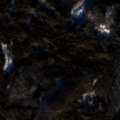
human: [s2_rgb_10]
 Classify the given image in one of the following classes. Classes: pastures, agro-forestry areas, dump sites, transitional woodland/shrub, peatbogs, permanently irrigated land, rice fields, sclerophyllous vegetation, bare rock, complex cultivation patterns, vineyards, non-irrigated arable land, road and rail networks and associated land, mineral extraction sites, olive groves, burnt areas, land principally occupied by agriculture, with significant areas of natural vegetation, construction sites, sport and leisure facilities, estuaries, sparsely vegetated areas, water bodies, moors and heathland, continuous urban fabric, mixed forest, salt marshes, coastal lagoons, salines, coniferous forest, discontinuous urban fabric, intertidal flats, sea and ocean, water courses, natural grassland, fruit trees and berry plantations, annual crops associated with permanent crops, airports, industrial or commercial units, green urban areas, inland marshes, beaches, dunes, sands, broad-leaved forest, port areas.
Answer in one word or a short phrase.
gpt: coniferous forest, mixed forest